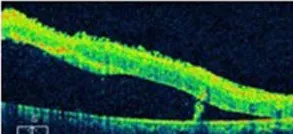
Ocular fundus images from a patient with Terson syndrome with no cerebral hemorrhage. Left eyes.
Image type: ophthalmic_imaging (oct)